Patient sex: M
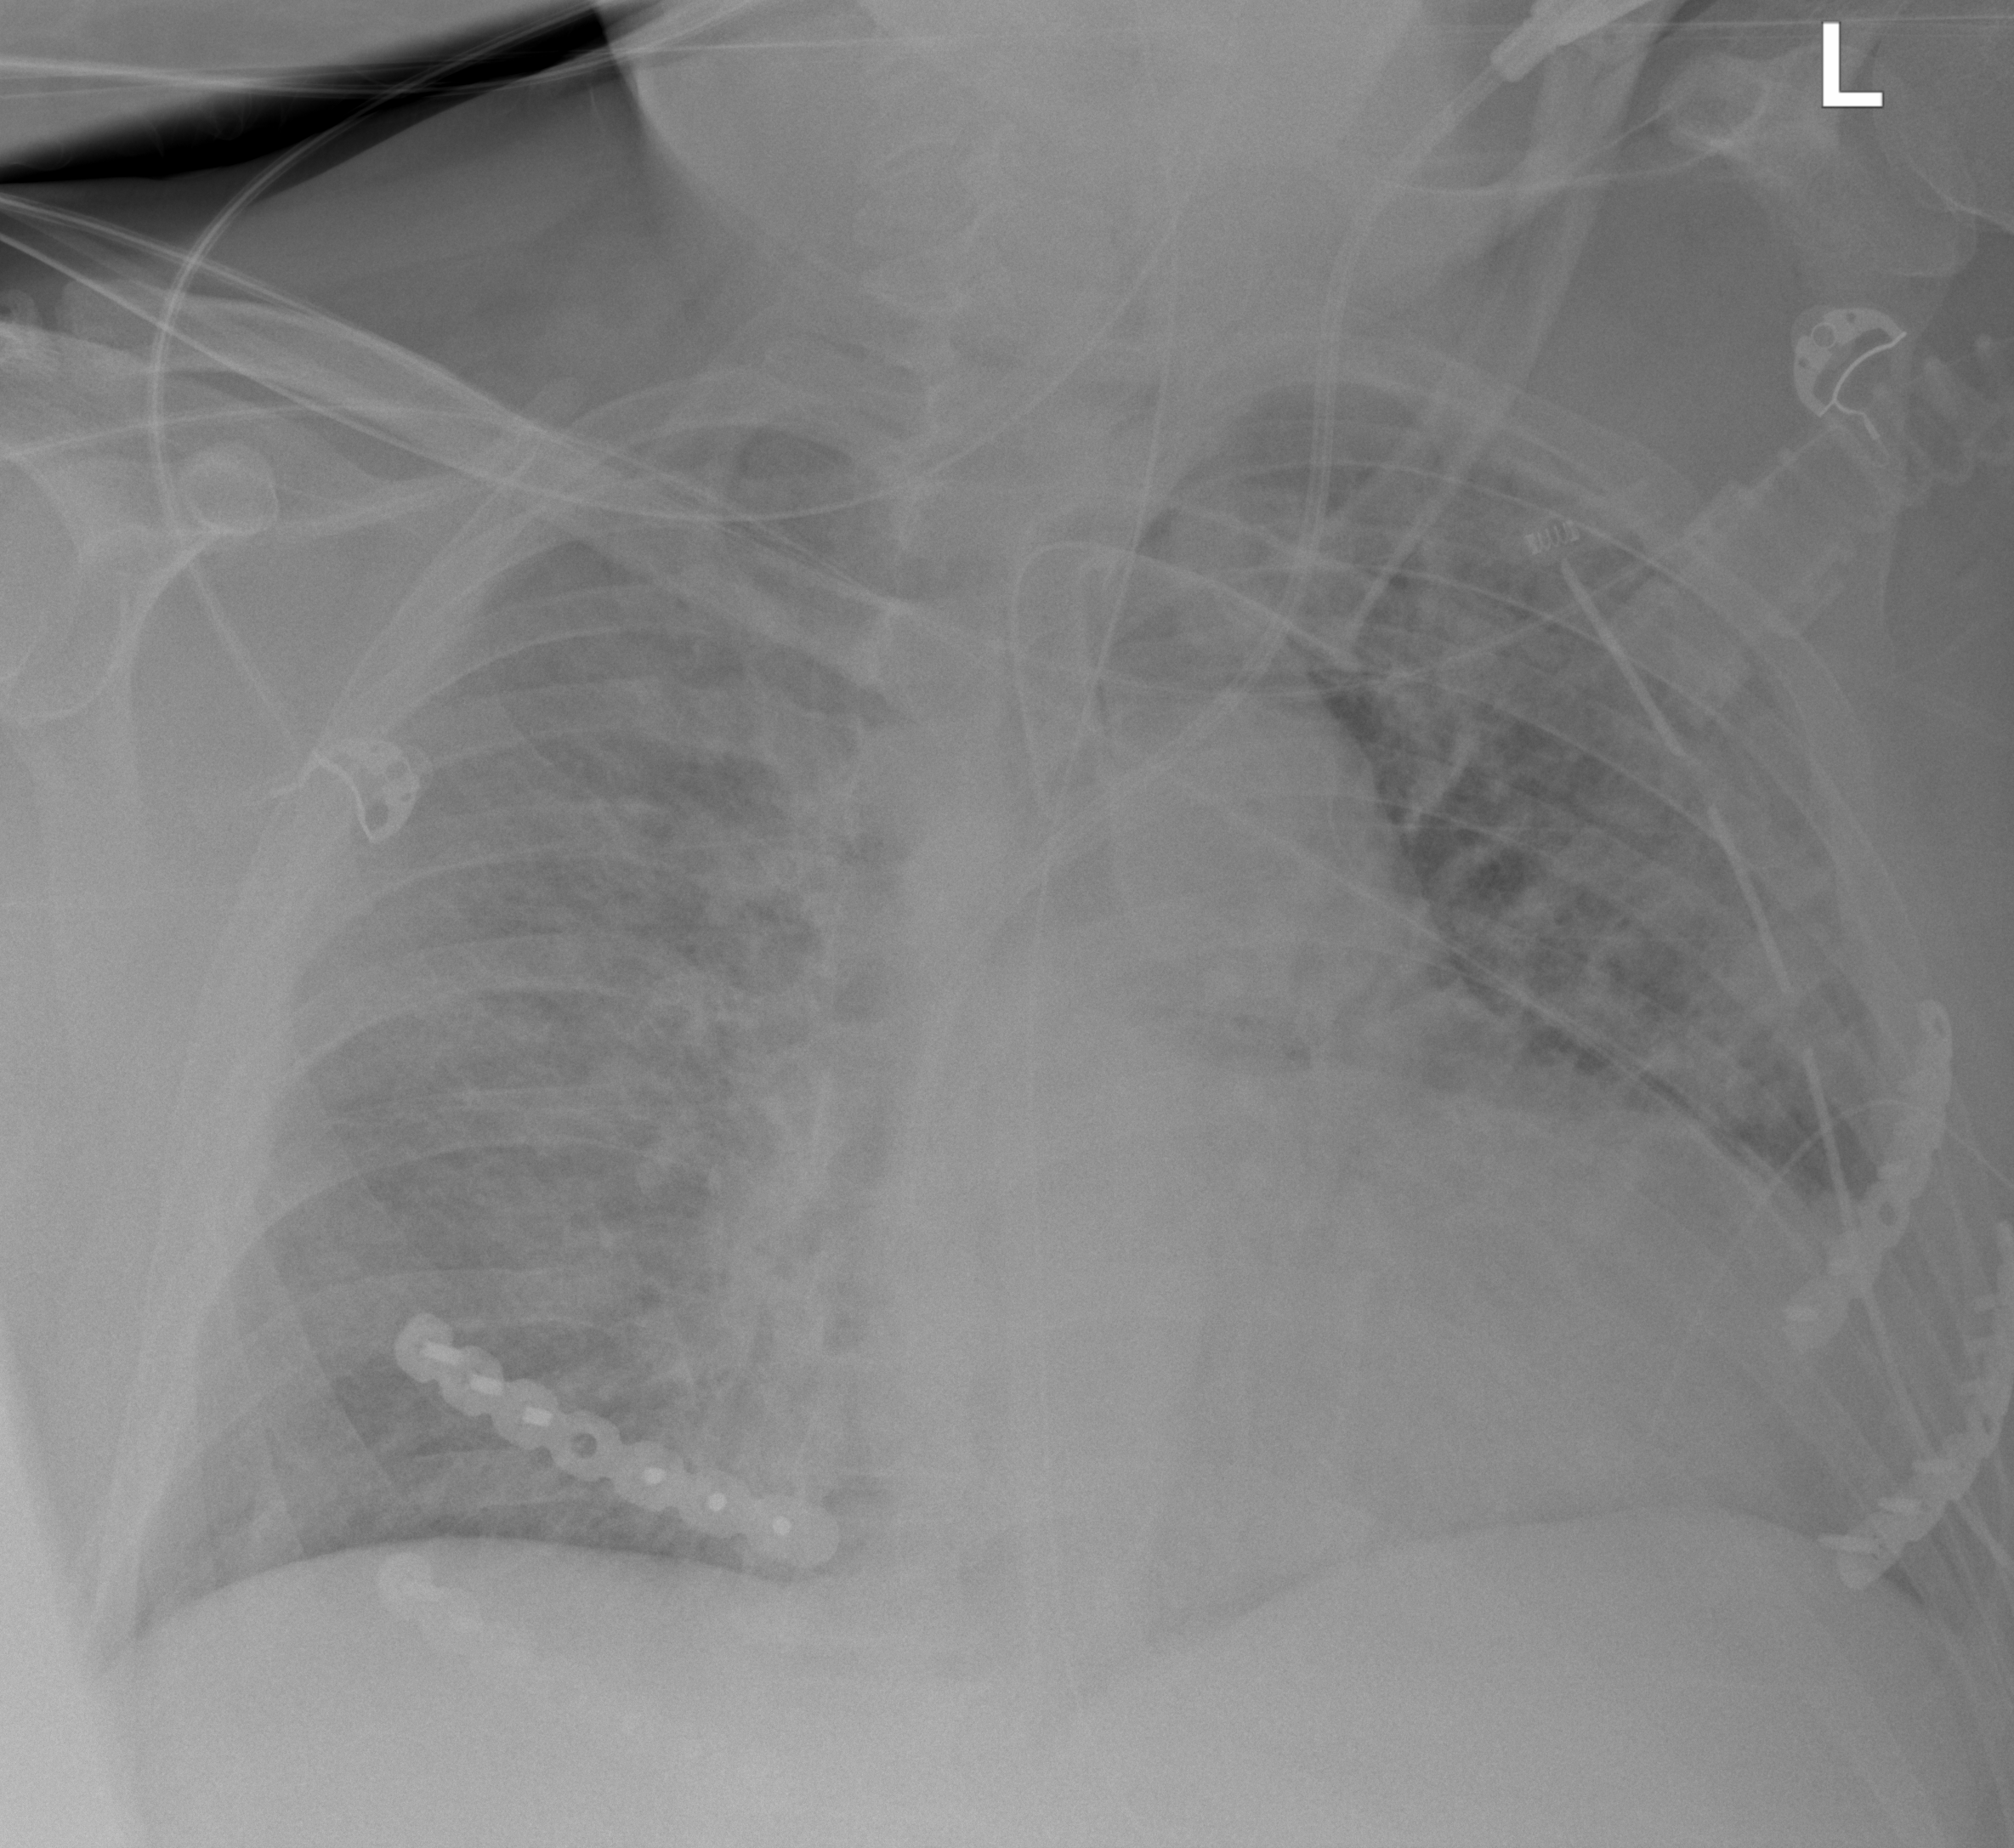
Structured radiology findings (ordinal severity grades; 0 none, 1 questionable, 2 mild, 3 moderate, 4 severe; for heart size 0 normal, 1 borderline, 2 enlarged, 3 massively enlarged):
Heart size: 2
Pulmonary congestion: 3
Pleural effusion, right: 0
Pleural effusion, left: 0
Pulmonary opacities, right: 2
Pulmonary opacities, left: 2
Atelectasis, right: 2
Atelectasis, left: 2